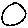
Label: circle